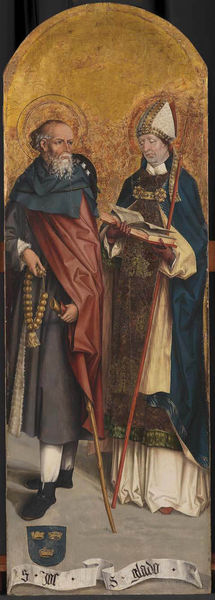
Titel: Die Heiligen Jodocus und Glado
Künstler: Meister mit der Nelke
Standort: Karlsruhe
Institution: Staatliche Kunsthalle Karlsruhe
Schlagwörter: arch, bishop, blue, cardinal, church, crown, hands, hat, king, men, oil, people, pope, priest, red, religious, robes, white, black, face, gold, golden, gray, grey, nose, old, painting, portrait, robe, wall, woman, yellow, picture, two, hand, man, ear, orange, german, eyes, paul, purple, mouth, scarf, band, beard, boots, saint, couple, cross, necklace, writing, rope, letters, reading, person, human, mann, männer, royal, ancient, cape, cloak, clothes, mantle, renaissance, rome, cathedral, prayer, ceiling, art, bald, balding, pants, shoes, monk, gothic, medieval, religion, coat of arms, crest, read, bart, eye, cloth, god, shield, book, cane, tiara, paint, humans, christian, kreuz, christianity, saints, bible, stick, forehead, shirt, hold, standing, biblical, staff, sacred, mural, wappen, heads, text, words, buch, middle age, apostle, banner, halo, papst, icon, holy, catholic, spear, bell, clergy, sticks, persons, emblem, byzantine, holding, chain, tassle, stab, two men, kette, warm, nimbus, ch, panel, an, crowns, peter, multiple, keys, augustine, devotional, rosary, james, vestment, necklet, show, pop, capes, beads, holy men, mandala, wise men, contemplate, sacral, pious, international gothic style, preayer beads, prayer beads, rosenkranz, bells, vatican, glocke, bibiel, hollynes, staffs, renascence, renaiscence, apostole, aposthol, relgion, preist, pople, popes, light color, bright coloe, oranage, blue robes, cloor, no hair, gold ground, coat or arms